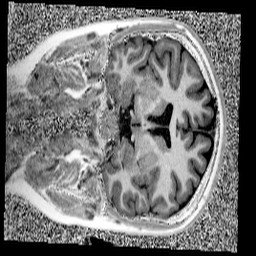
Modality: UNIT1
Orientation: coronal
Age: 12
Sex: female
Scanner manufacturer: siemens
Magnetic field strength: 3 T
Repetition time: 4 s
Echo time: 0.00299 s